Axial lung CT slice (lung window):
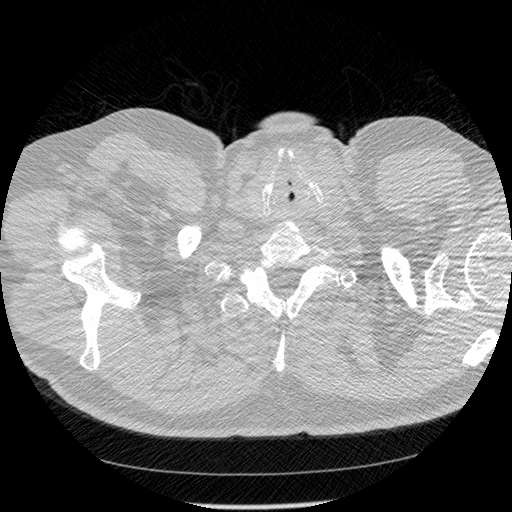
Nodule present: no